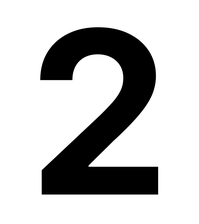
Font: Inter_Bold